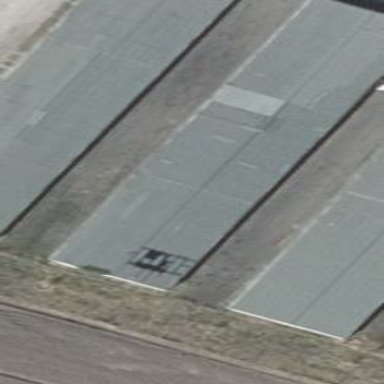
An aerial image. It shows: Group of garages.